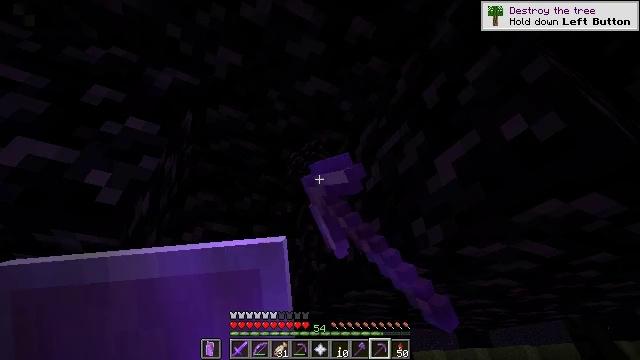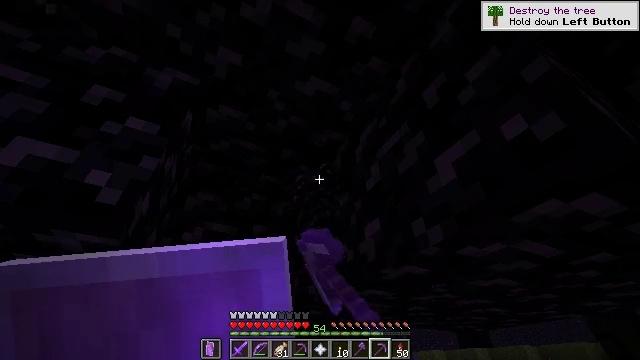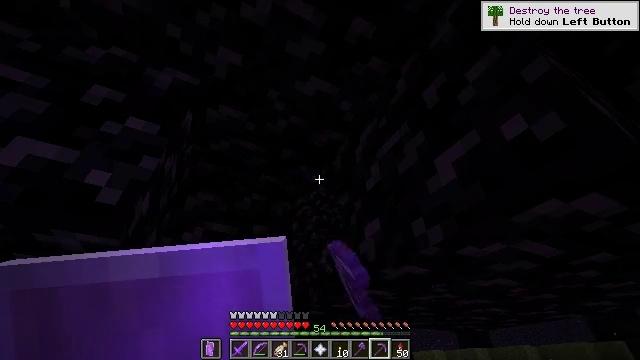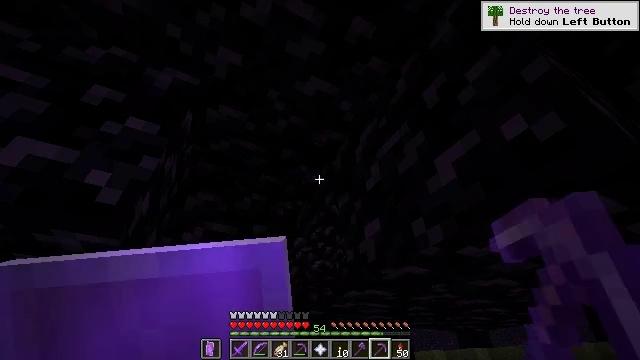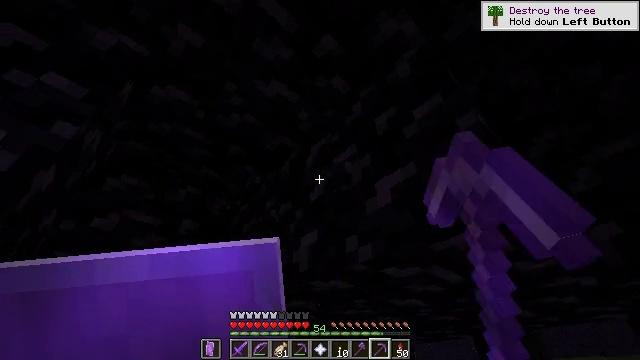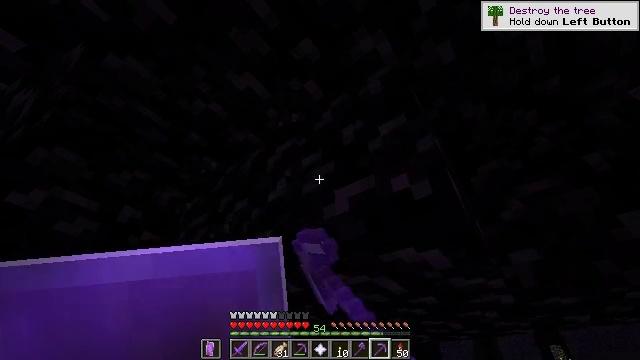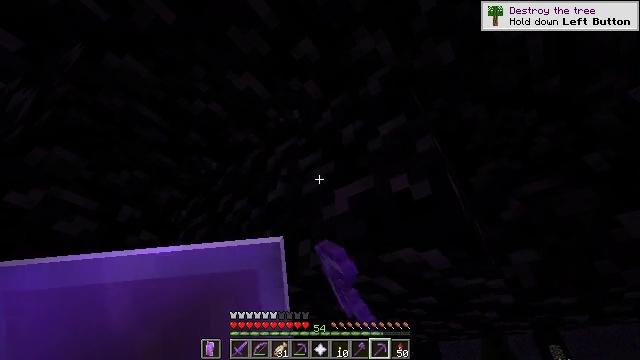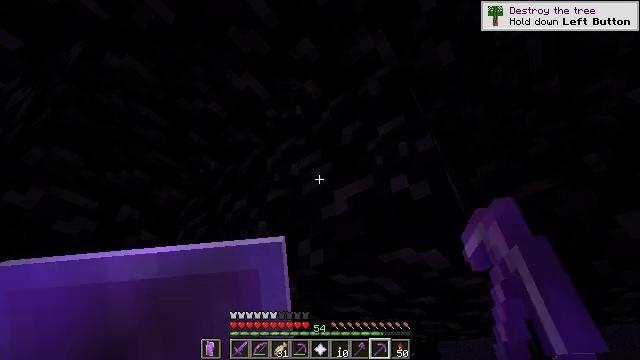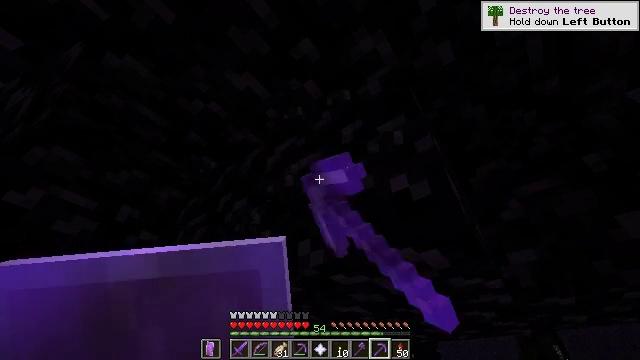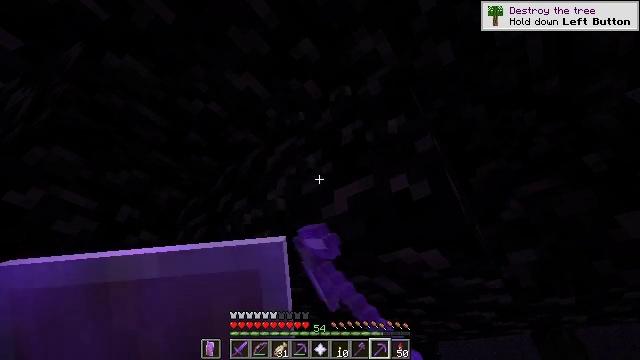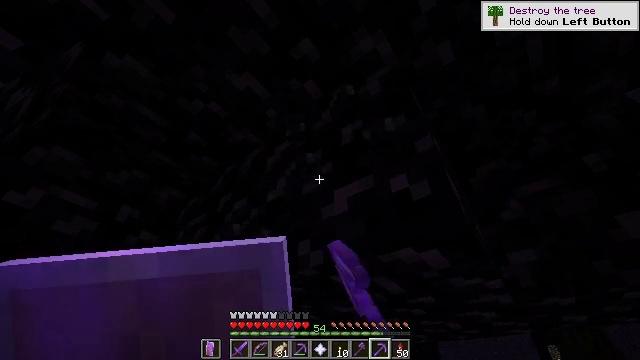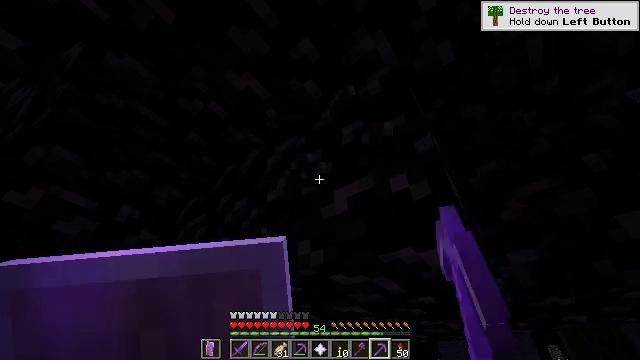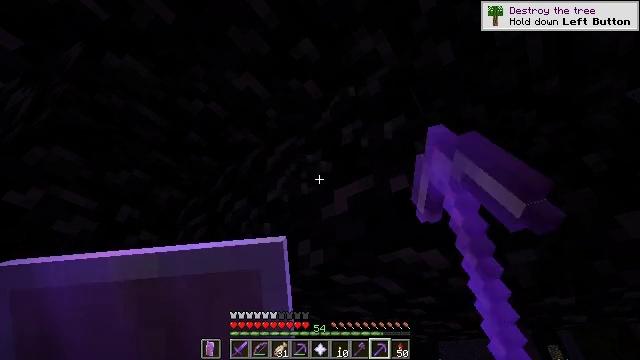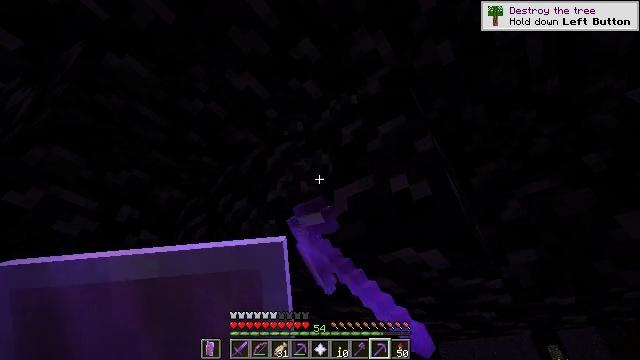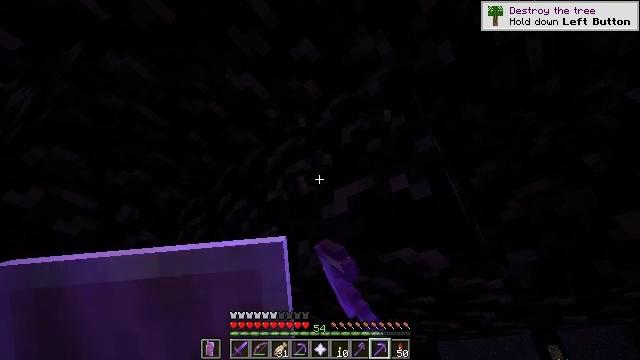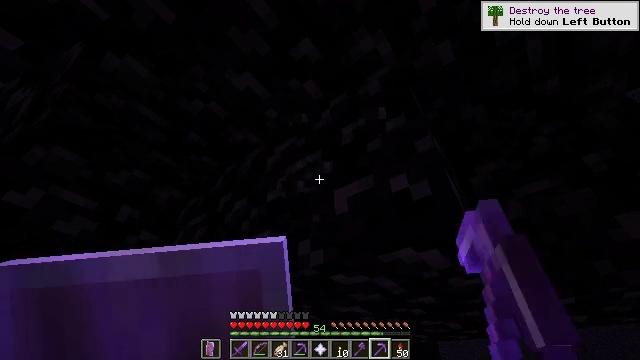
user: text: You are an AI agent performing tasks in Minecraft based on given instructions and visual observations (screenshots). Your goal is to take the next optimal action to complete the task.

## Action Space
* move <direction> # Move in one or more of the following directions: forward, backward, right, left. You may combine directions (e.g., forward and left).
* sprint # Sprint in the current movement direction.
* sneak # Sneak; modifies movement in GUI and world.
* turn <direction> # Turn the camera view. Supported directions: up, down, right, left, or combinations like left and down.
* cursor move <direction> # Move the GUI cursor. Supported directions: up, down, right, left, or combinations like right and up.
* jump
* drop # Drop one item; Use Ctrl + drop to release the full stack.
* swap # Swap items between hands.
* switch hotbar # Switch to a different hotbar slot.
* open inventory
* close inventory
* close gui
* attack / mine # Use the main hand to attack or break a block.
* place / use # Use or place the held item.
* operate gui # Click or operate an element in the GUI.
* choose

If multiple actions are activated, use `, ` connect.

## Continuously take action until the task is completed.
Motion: motion action
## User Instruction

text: Break the obsidian using a diamond or netherite pickaxe.
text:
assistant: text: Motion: attack / mine
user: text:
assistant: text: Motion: attack / mine
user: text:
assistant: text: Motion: attack / mine
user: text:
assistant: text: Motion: turn right and up, attack / mine
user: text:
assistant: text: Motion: turn right, attack / mine
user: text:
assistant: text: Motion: attack / mine
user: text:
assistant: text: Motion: attack / mine
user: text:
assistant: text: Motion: attack / mine
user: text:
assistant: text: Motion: attack / mine
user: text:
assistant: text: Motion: attack / mine
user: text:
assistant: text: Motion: attack / mine
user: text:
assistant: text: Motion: attack / mine
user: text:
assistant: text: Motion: attack / mine
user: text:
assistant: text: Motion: attack / mine
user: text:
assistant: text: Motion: attack / mine
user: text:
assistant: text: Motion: attack / mine
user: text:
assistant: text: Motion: attack / mine
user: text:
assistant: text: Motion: attack / mine
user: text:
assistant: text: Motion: attack / mine
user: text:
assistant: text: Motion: attack / mine
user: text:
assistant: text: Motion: attack / mine
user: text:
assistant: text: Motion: attack / mine
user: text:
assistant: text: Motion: attack / mine
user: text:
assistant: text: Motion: attack / mine
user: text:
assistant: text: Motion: attack / mine
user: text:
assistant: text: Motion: attack / mine
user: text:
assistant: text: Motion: attack / mine
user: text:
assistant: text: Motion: attack / mine
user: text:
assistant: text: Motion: attack / mine
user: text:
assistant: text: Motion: attack / mine